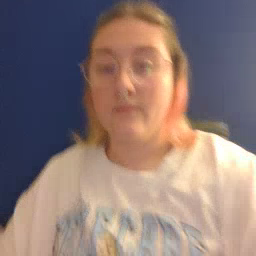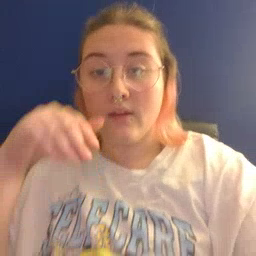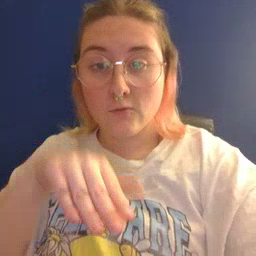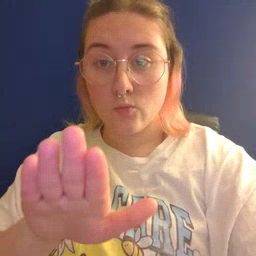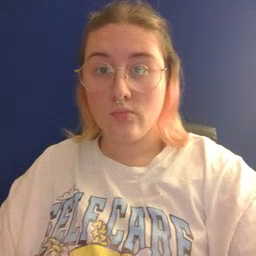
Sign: into